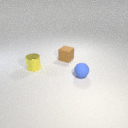
small blue rubber sphere to the right of small yellow metal cylinder